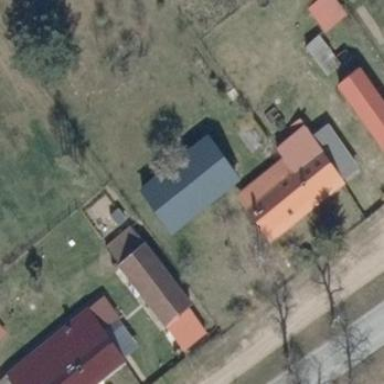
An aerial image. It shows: Shed building.